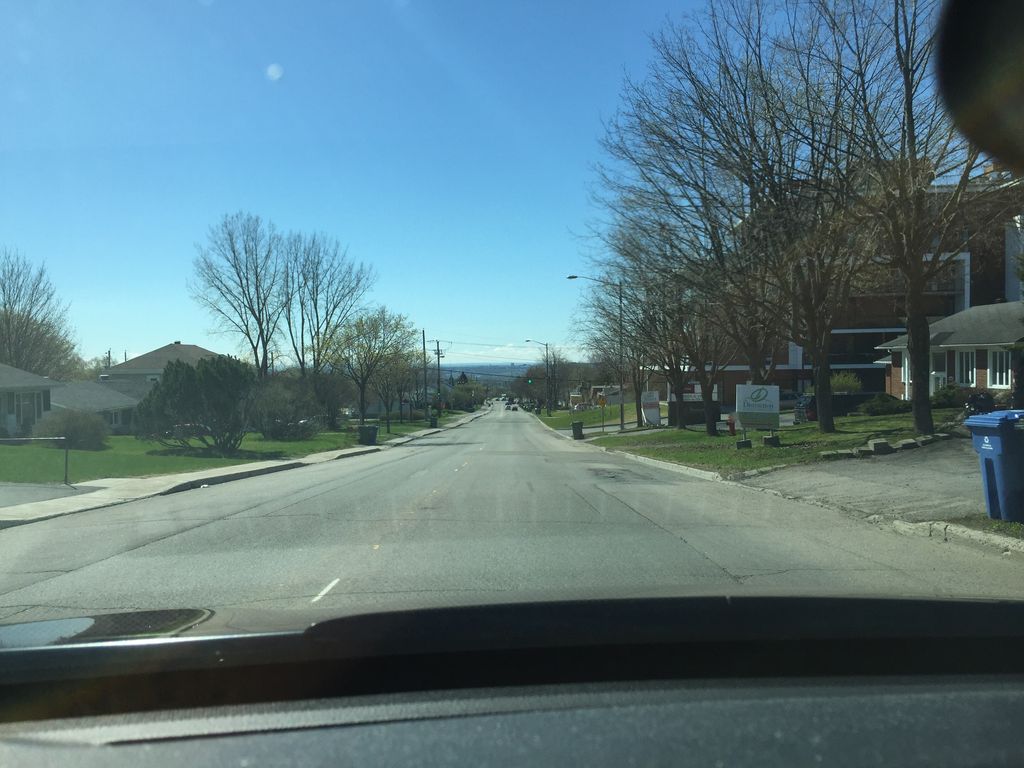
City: quebec_city